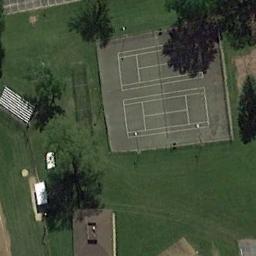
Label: tennis_court